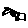
Label: house